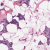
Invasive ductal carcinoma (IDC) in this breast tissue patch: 1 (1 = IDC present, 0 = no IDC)